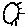
Label: sun